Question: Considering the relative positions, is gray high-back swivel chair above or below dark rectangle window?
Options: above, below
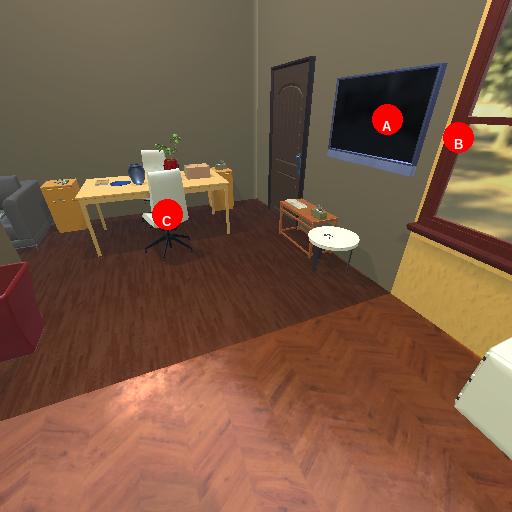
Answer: above